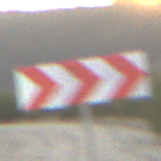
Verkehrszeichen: RichtungstafelnInKurvenGrossLinks
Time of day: SunriseSunset
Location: Outdoor (RoadRail)
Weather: PartlyCloudy
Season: NotSpecified
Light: Natural